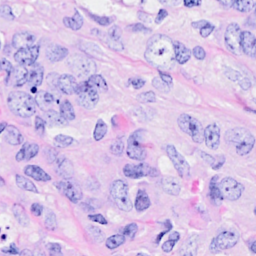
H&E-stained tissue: Breast